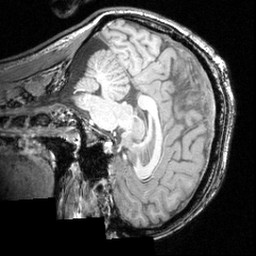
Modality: T1w
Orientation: sagittal
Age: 24
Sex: male
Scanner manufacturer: siemens
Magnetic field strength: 3.951 T
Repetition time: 2.5 s
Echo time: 0.00393 s